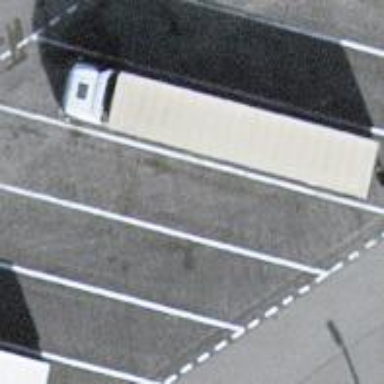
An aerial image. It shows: Parking space reserved for heavy goods vehicles (HGV).